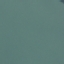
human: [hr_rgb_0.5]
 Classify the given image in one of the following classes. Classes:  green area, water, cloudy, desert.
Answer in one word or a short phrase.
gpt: water